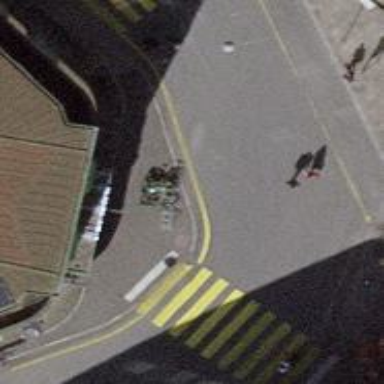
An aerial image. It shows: Bicycle parking area with stands available.